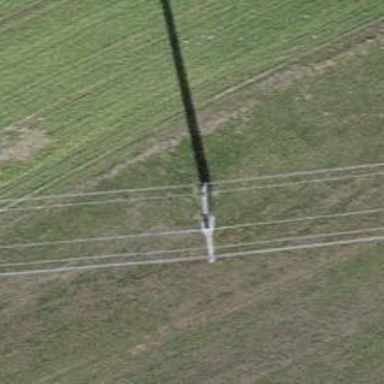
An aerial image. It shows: Power tower.